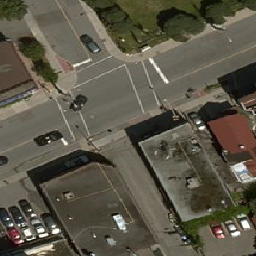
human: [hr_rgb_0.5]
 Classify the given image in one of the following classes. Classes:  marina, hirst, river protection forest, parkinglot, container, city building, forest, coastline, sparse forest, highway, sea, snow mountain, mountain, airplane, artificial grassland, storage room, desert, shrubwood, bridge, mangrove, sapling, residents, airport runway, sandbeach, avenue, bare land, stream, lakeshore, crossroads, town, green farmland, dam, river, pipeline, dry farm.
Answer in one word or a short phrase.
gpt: crossroads